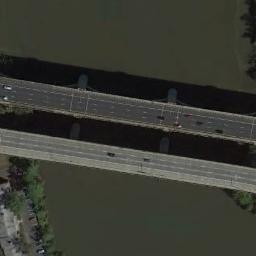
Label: bridge